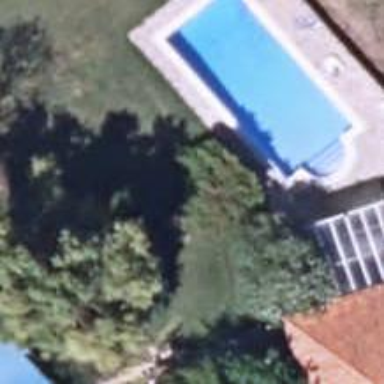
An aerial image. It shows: Swimming pool located in leisure land.